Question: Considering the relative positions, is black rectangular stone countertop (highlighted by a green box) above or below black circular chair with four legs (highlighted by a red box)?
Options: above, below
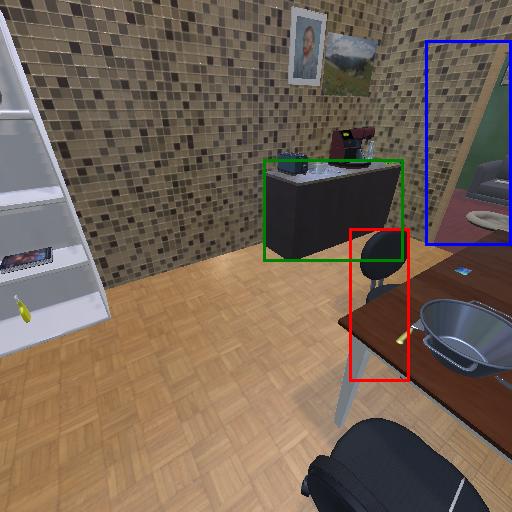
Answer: above